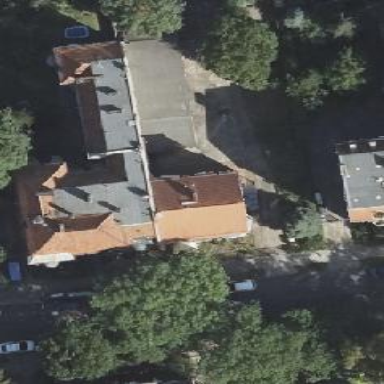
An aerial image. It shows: Apartments building with mansard roof.